Question: is there a way in ggplot2 to get the plot type "b"? See example:
'''
x <- c(1:5)
y <- x
plot(x,y,type="b")
'''
Ideally, I want to replace the points by their values to have something similar to this famous example:

EDIT:
Here some sample data (I want to plot each "cat" in a facet with plot type "b"):
'''
df <- data.frame(x=rep(1:5,9),y=c(0.02,0.04,0.07,0.09,0.11,0.13,0.16,0.18,0.2,0.22,0.24,0.27,0.29,0.31,0.33,0.36,0.38,0.4,0.42,0.44,0.47,0.49,0.51,0.53,0.56,0.58,0.6,0.62,0.64,0.67,0.69,0.71,0.73,0.76,0.78,0.8,0.82,0.84,0.87,0.89,0.91,0.93,0.96,0.98,1),cat=rep(paste("a",1:9,sep=""),each=5))
'''
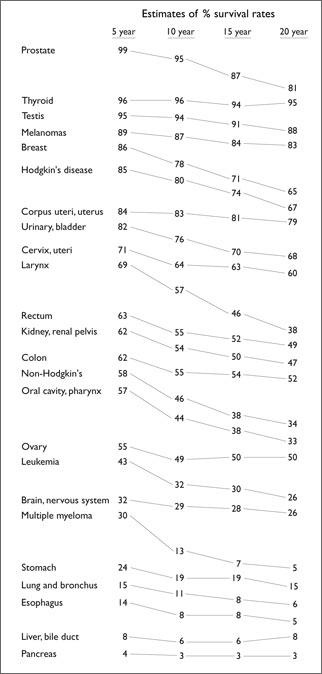
Answer: There's an experimental grob in gridExtra to implement this in Grid graphics,
'''
library(gridExtra)
grid.newpage() ; grid.barbed(pch=5)
'''